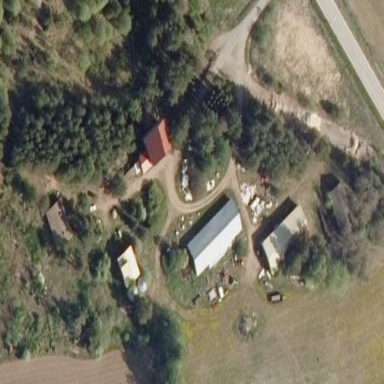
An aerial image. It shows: Farmyard area.